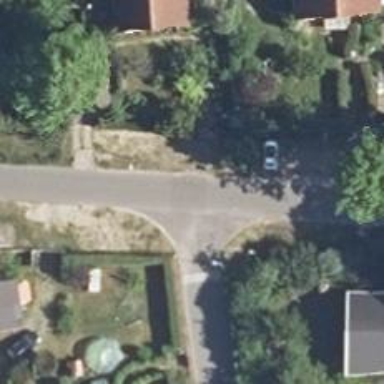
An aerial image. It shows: Residential road with asphalt surface.